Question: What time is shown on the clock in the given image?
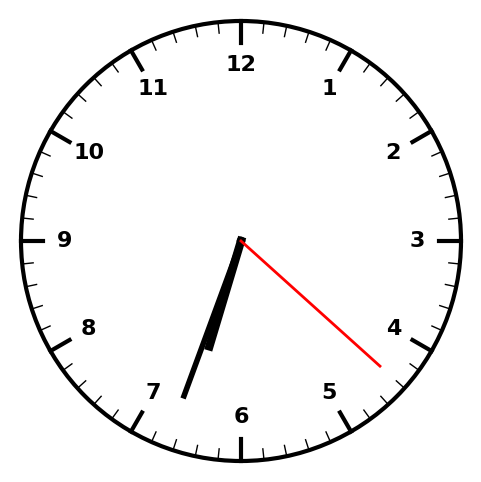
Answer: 06:33:22